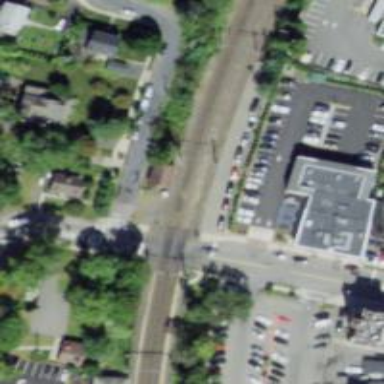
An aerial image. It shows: Level crossing with lights at the railway.